Aerial crown-view tile of a tropical tree (Barro Colorado Island, Panama), acquired 20250818:
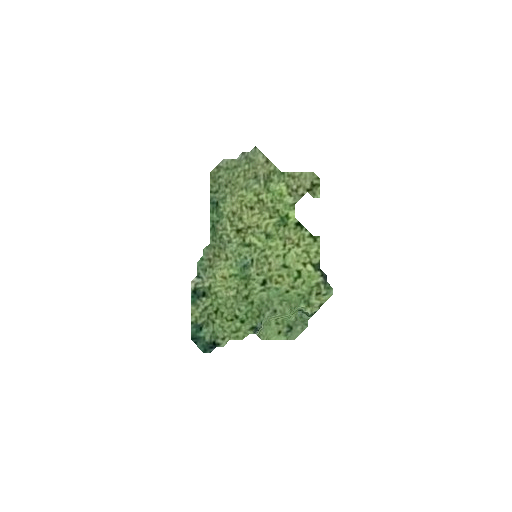
Species: Tachigali panamensis
GBIF accepted scientific name: Tachigali panamensis
Crown area: 28.509 m²